Question: i have to sort the employees in the EMPLOYEE table by the following rule: when their department is SALES, sort by experience, otherwise sort by SALARY

this is what i have tried :
'''
select FNAME||' '||LNAME as emp_name,salary,HIRE_DATE from employee
where dept_id=(select dept_id from department where name='SALES') order by HIRE_DATE asc;
UNION
select FNAME||' '||LNAME as emp_name,salary,HIRE_DATE from employee
where dept_id NOT IN (select dept_id from department where name='SALES') order by salary desc;
'''
which throws an error because of two orders i think. Any solutions?
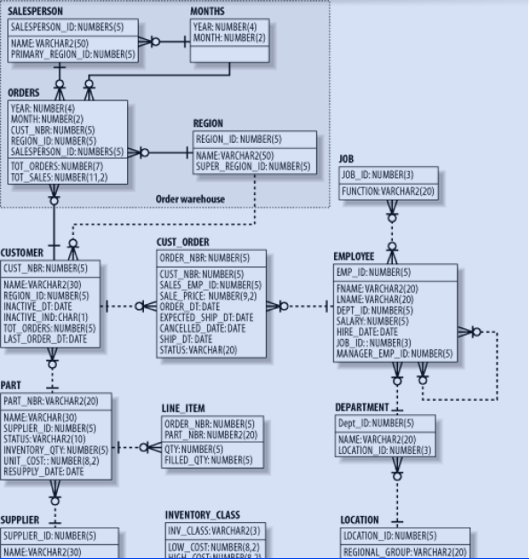
Answer: try this:
'''
select FNAME||' '||LNAME as emp_name,salary,HIRE_DATE from employee E
join department D
on E.dept_id=D.dept_id
order by (case when D.name='SALES' then HIRE_DATE end),
(case when D.name<>'SALES' then salary end) desc
'''